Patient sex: M
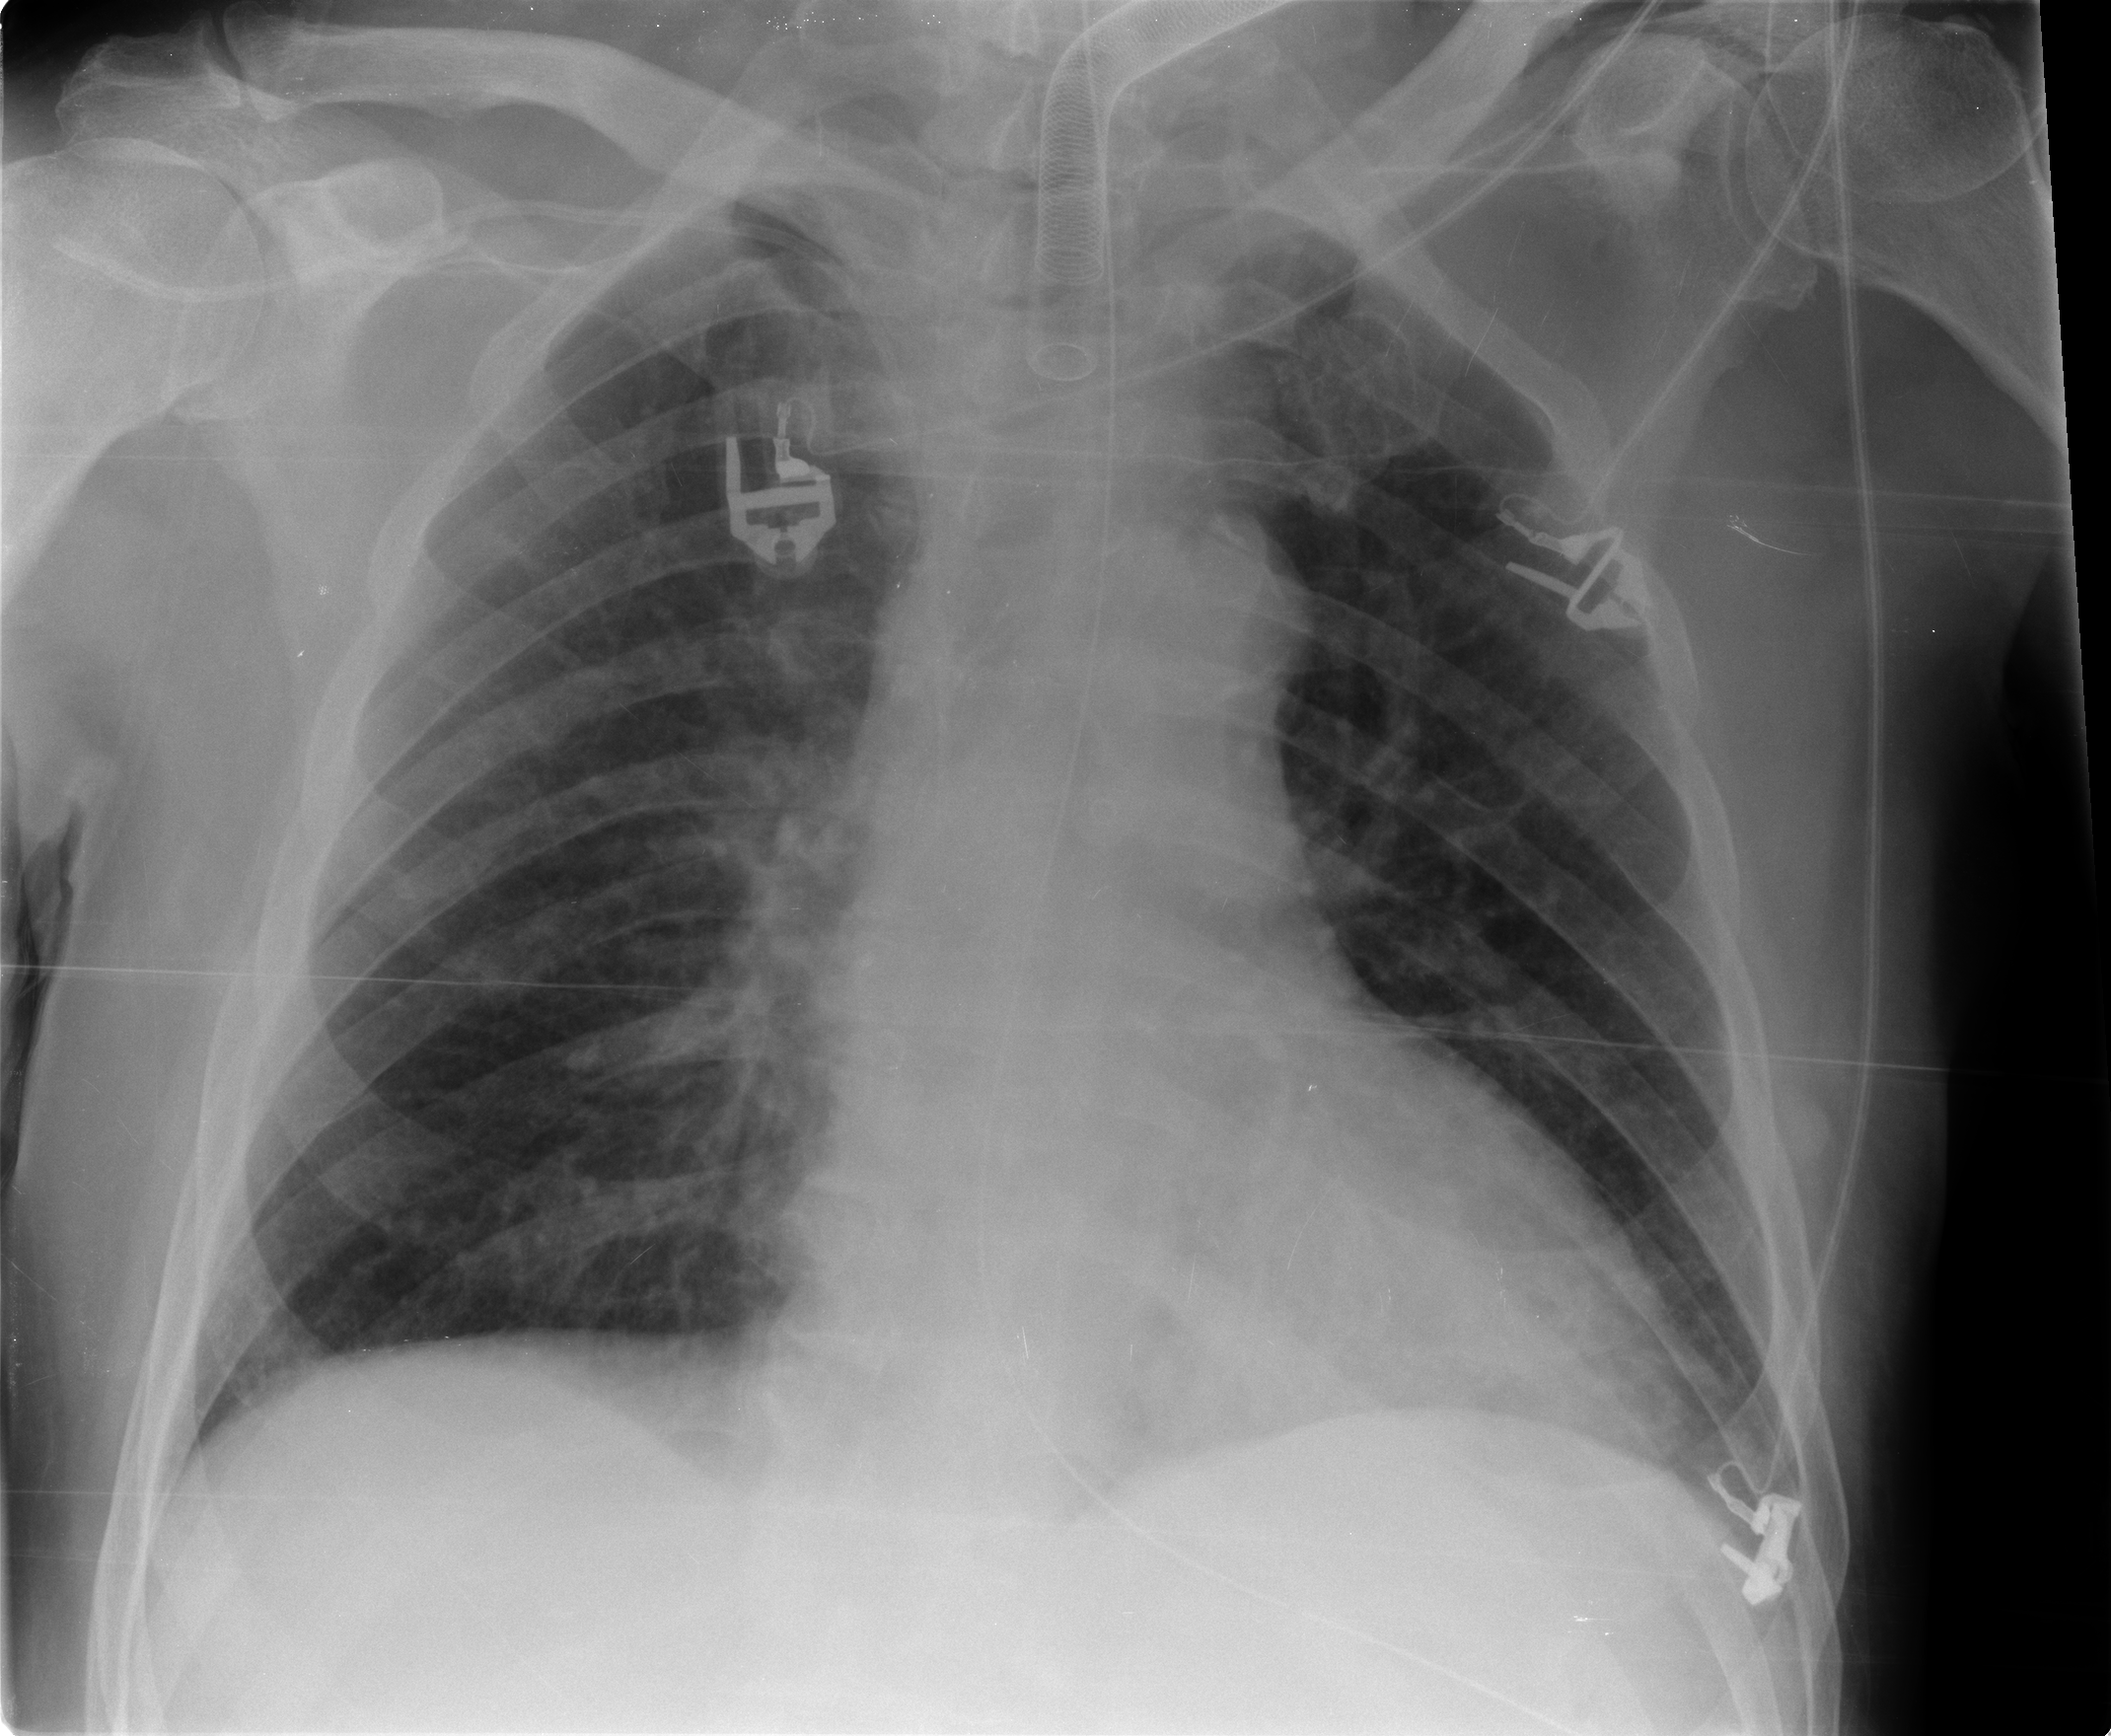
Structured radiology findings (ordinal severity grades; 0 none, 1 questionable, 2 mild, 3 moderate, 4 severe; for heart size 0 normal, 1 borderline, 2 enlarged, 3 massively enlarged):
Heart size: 2
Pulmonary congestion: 2
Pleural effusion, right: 0
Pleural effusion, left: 0
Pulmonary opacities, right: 1
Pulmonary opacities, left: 0
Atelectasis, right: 2
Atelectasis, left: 2